Field crop: maize
Growth stage: 2
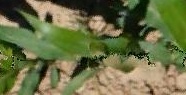
Species: maize